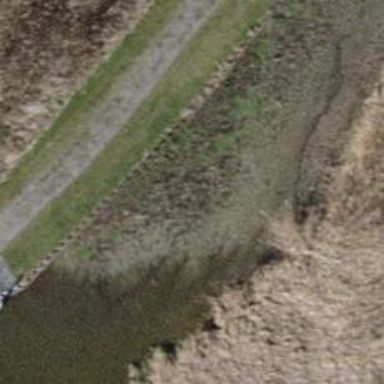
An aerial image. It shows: Canal.